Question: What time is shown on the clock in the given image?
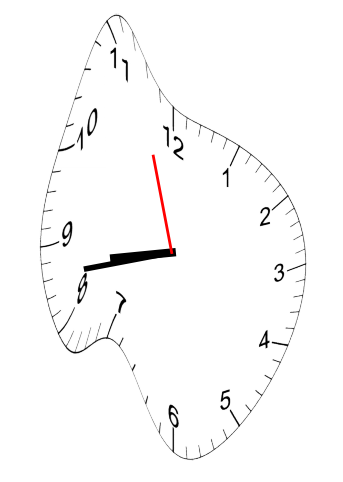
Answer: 08:42:57